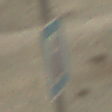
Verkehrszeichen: Informationsstelle
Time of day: Midday
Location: Outdoor (Beach)
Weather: PartlyCloudy
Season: NotSpecified
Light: Natural